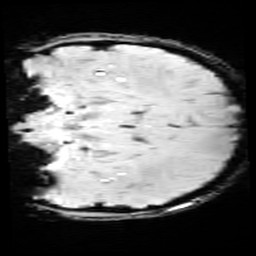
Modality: SWI
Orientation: coronal
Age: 13
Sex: female
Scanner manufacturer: siemens
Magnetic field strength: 3 T
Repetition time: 0.027 s
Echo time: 0.02 s